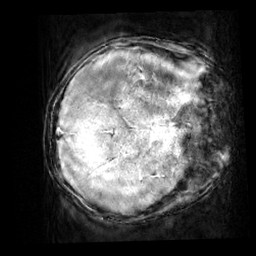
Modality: SWI
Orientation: axial
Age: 13
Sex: male
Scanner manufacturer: siemens
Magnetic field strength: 3 T
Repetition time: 0.027 s
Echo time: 0.02 s